Question: I have two tables in my report. Grouped on fields DatePaidFinancialYear and then SupplierName.
I have removed both sorts on the groups themselves. There is also no sort on the tablix.
I then have a COUNT IF in one table that does the following -
=Count(IIF(Fields!DaysLateCategory.Value = "Over10Days" , 1, Nothing))
and the below in the other
=Count(IIF(Fields!DaysLateCategory.Value = "Over30Days" , 1, Nothing))
This gives me below -

I want to sort so that the highest number is at the top. I can't work out how to do it.
When I try and sort by my counts via the Tablix - I get the following error -
Please advise
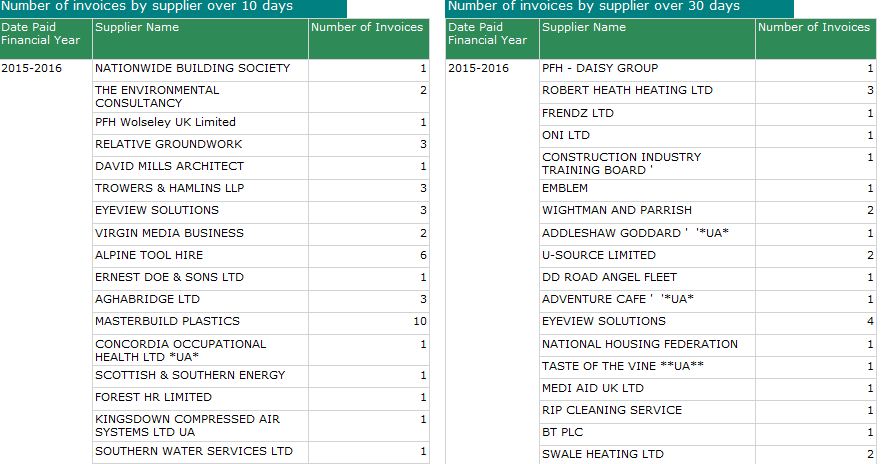
Answer: > IRC - you should remove the table sort and sort using the same expression on the Group properties
Excellent. I could have sworn I tried this but obviously not. All working now.
Thanks